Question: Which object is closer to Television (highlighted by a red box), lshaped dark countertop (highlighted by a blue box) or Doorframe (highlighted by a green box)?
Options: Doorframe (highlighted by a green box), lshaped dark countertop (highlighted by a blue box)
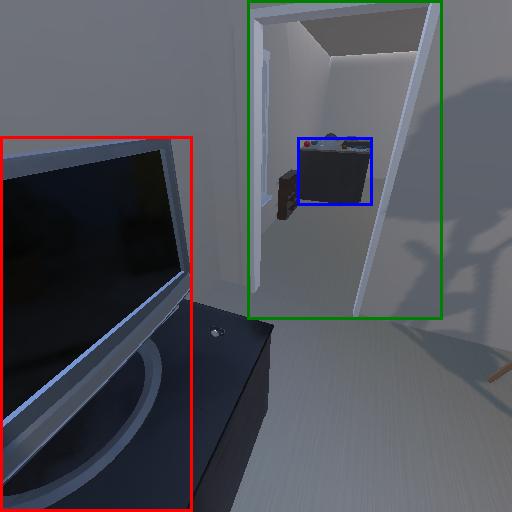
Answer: Doorframe (highlighted by a green box)